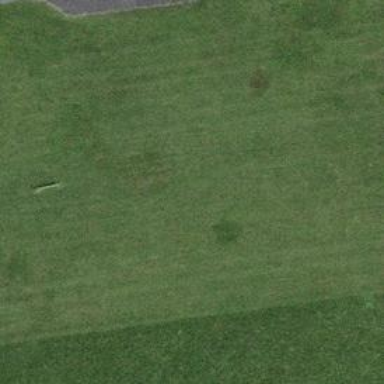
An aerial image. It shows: Helipad with grass surface at airport.